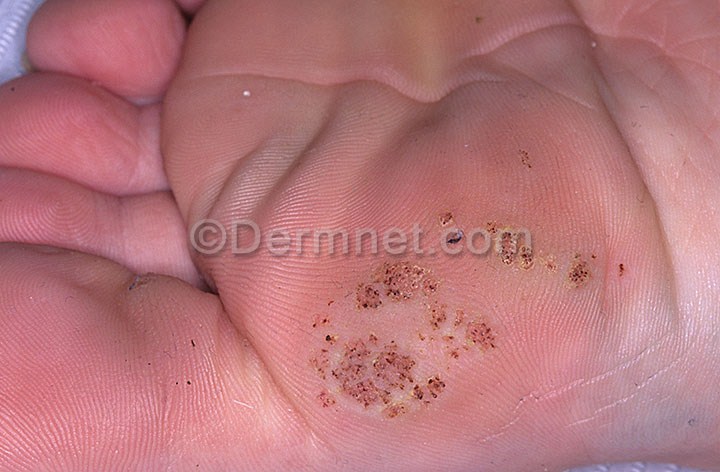
Disease: Warts Molluscum and other Viral Infections